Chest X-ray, AP view. Patient: 8 years old, sex F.
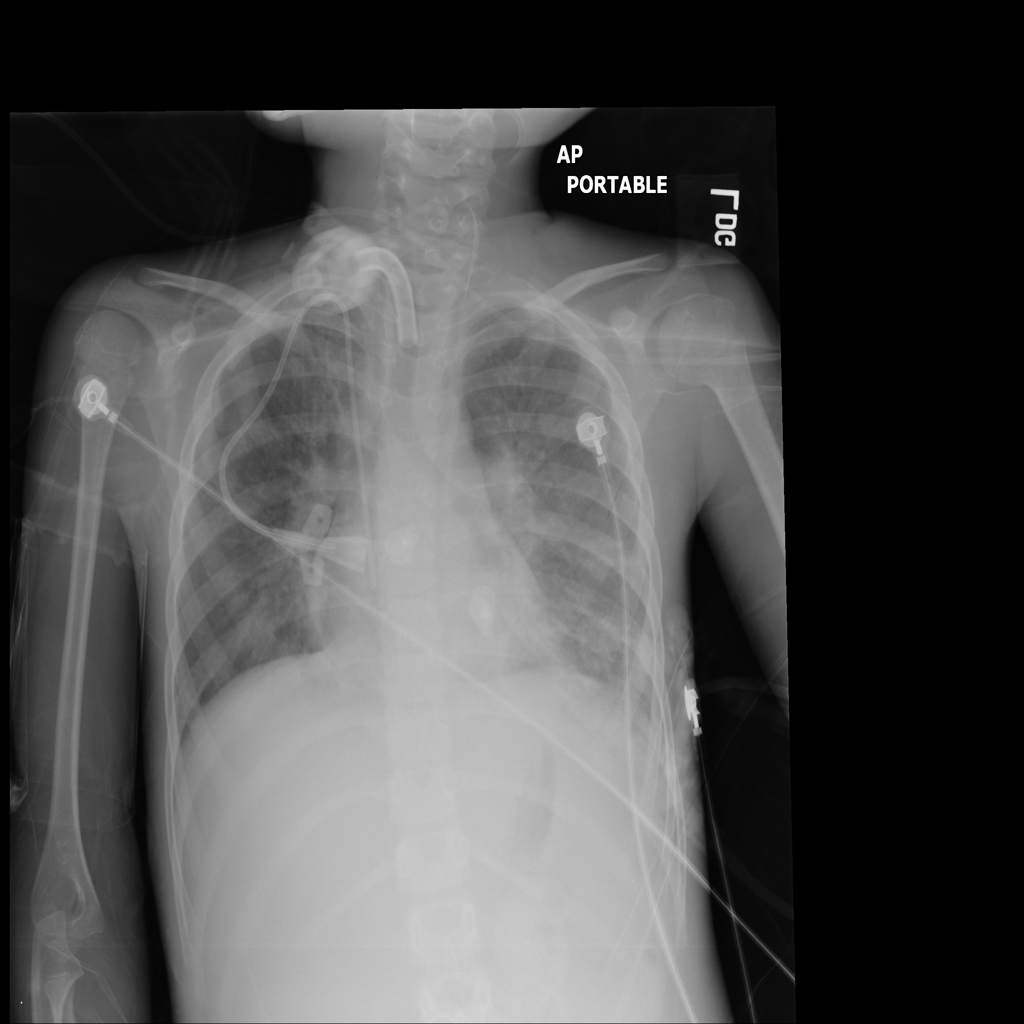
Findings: Effusion